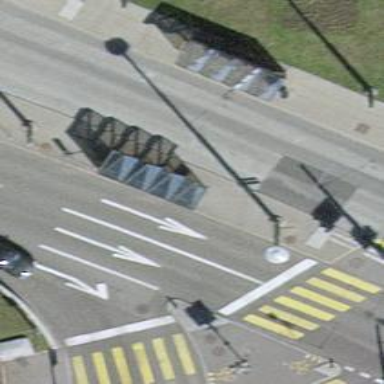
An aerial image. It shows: Bus stop with shelter. It is platform for public transport.